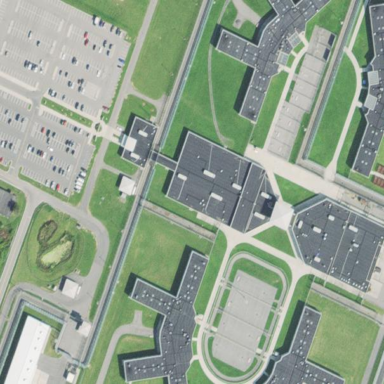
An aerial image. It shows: Prison.